Question:
i am a beginner to android i tried in please help
my code is
'''
<AutoCompleteTextView
android:id="@+id/autoCompleteTextView1"
android:layout_width="wrap_content"
android:layout_height="wrap_content"
android:layout_weight="1"
android:gravity="top"
android:hint="@string/receipt_account_name" >
'''
i tried with android:dropDownVerticalOffset="5dp", android:dropDownHeight="5dp", android:height="5dp", android:layout_height="5dp" etc. No font size is defined.
in java class
adapter = new ArrayAdapter(this, android.R.layout.simple_dropdown_item_1line, COUNTRIES);
please help.
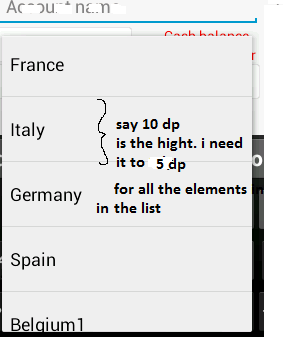
Answer: create your own xml like this
layout/item.xml
'''
<TextView
android:id="@+id/text1"
android:layout_width="wrap_content"
android:layout_height="5dp"/>
'''
then try following
'''
adapter = new ArrayAdapter<T>(this, R.layout.item,R.id.text1, COUNTRIES);
'''